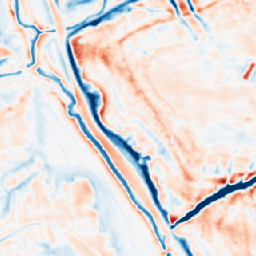
Category: multiscale
Decomposition family: dog_multiscale
Decomposition parameters: sigma_ratio: 1.4
n_scales: 5
base_sigma: 1
Upsampling method: nearest
Upsampling parameters: scale: 8
Upsampling scale: 8